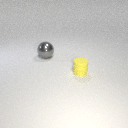
small yellow rubber cylinder to the right of large gray metal sphere